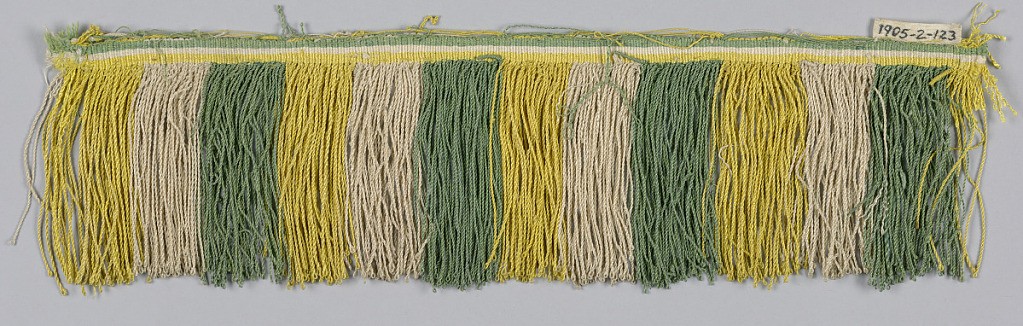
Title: Fringe
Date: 17th century
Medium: silk Technique: woven
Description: Fringe with a yellow, green and white striped heading. Skirt threads, looped and twisted, are in yellow, green, and white stripes.